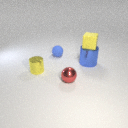
large blue metal cylinder below small yellow rubber cube